Question: I'm having trouble combining server-side datatables and a reactive dataframe
If I run this code with , the table is rendered, with an alert

If I run it with , I get "$ operator is invalid for atomic vectors" where the table should be.
'''
library(shiny)
library(DT)
input4details <- expand.grid(bmo.spec = c("dog", "cat", "bird"),
ic50 = seq(from = 0.0, to = 10.0, by = 0.5),
stringsAsFactors = F)
bsSelections <- c("<ALL>", sort(unique(input4details$bmo.spec)))
ui <- fluidPage(
tags$head(
tags$style(type="text/css", ".dataTables_filter {display: none; }"
)),
titlePanel('ServerSideExtensions'),
sidebarPanel(
selectInput(inputId = "bmospec", label = "Choose the BMO species:",
choices = bsSelections),
sliderInput("maxIC50", "Maximum IC50 (uM):",
min = 0.01, max = 10.00, step = 0.01, value = 10.00)
),
mainPanel(
tabsetPanel(
tabPanel("Tab2", DT::dataTableOutput("tbl2"))
)
)
)
server <- function(input, output, session) {
dataSel4details <- reactive({
if(input$bmospec != '<ALL>') {
bsFilter <- input4details$bmo.spec == input$bmospec
} else {
bsFilter <- rep(TRUE, length(input4details$bmo.spec))
}
input4details[ input4details$ic50 < input$maxIC50 & bsFilter , ]
})
output$tbl2 <- DT::renderDataTable({
action1 <- dataTableAjax(session, dataSel4details())
datatable(
dataSel4details(),
server = TRUE,
extensions = c(
'TableTools',
'ColVis',
'Scroller'
),
options = list(
ajax = list(url = action1),
searching = FALSE,
dom = 'CT<"clear">lrtip',
tableTools = list(
sSwfPath = copySWF('www'),
aButtons = c('csv', 'copy')
),
deferRender = TRUE,
scrollY = 500,
scrollCollapse = TRUE,
lengthMenu = list(c(5, 10, 15), c('5', '10', '15')),
pageLength = 10
),
rownames=FALSE
) %>%
formatRound(c('ic50'), 4)
})
}
shinyApp(ui = ui, server = server)
'''
I have made some (functional) shiny interfaces in which a reactive data object was used as the data argument inside of renderDataTable.
'''
dataSel4counts <- reactive({
if(input$targspec != '<ALL>') {
tsFilter <- lendata$targ.spec == input$targspec
} else {
tsFilter <- rep(TRUE, length(lendata$targ.spec))
}
lendata[ lendata$adjp <= input$maxp & tsFilter , ]
})
output$countTable = renderDataTable({
data <- dataSel4counts()
datatable(
data
)
})
'''
Recently I added several of the extensions documented on <URL>
I get the sense that (by default) client-side processing is a consequence of adding DT extensions.
I would like to switch back to server side processing, following <URL>
But it seems like the data arguments (iris in the example) can't be reactive.
When I try to do something like
'''
action = dataTableAjax(session, dataSel4counts())
widget = datatable(dataSel4counts(), server = TRUE, options = list(
ajax = list(url = action)
))
'''
I get a variety of errors, including
> Warning in run(timeoutMs) :
You are using the server-side processing mode, but did not specify the 'ajax' option. See <URL> :
Operation not allowed without an active reactive context. (You tried to do something that can only be done from inside a reactive expression or observer.)
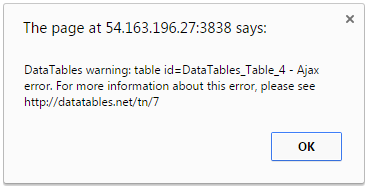
Answer: When the 'data' argument of 'DT::datatable()' comes from a reactive expression, the 'datatable()' must be put inside 'renderDataTable()'.
'''
renderDataTable({
action = dataTableAjax(session, dataSel4counts())
datatable(dataSel4counts(), server = TRUE, options = list(
ajax = list(url = action)
))
})
'''
That will fix the error. Regarding the warning message, I have no idea before you post a minimal reproducible example (along with your 'library(DT); library(shiny); sesssionInfo()').